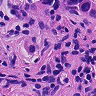
Metastatic tissue present: yes